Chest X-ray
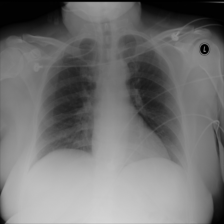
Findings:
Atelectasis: negative
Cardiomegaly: negative
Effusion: negative
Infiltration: negative
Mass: negative
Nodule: negative
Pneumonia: negative
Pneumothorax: negative
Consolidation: negative
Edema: negative
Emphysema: negative
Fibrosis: negative
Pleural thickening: negative
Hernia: negative